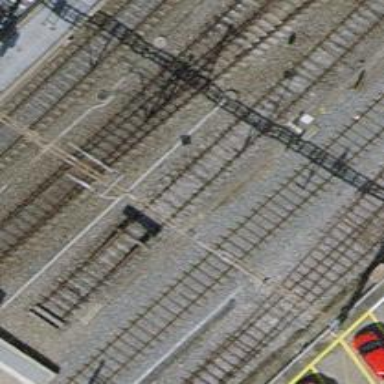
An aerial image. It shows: Railway buffer stop.